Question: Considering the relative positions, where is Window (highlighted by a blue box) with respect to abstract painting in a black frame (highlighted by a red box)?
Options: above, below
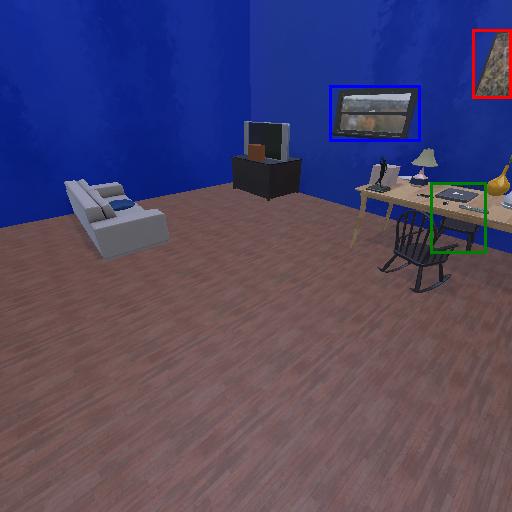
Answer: above